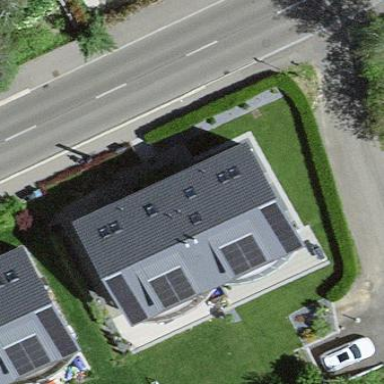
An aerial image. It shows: Simple and straightforward house.